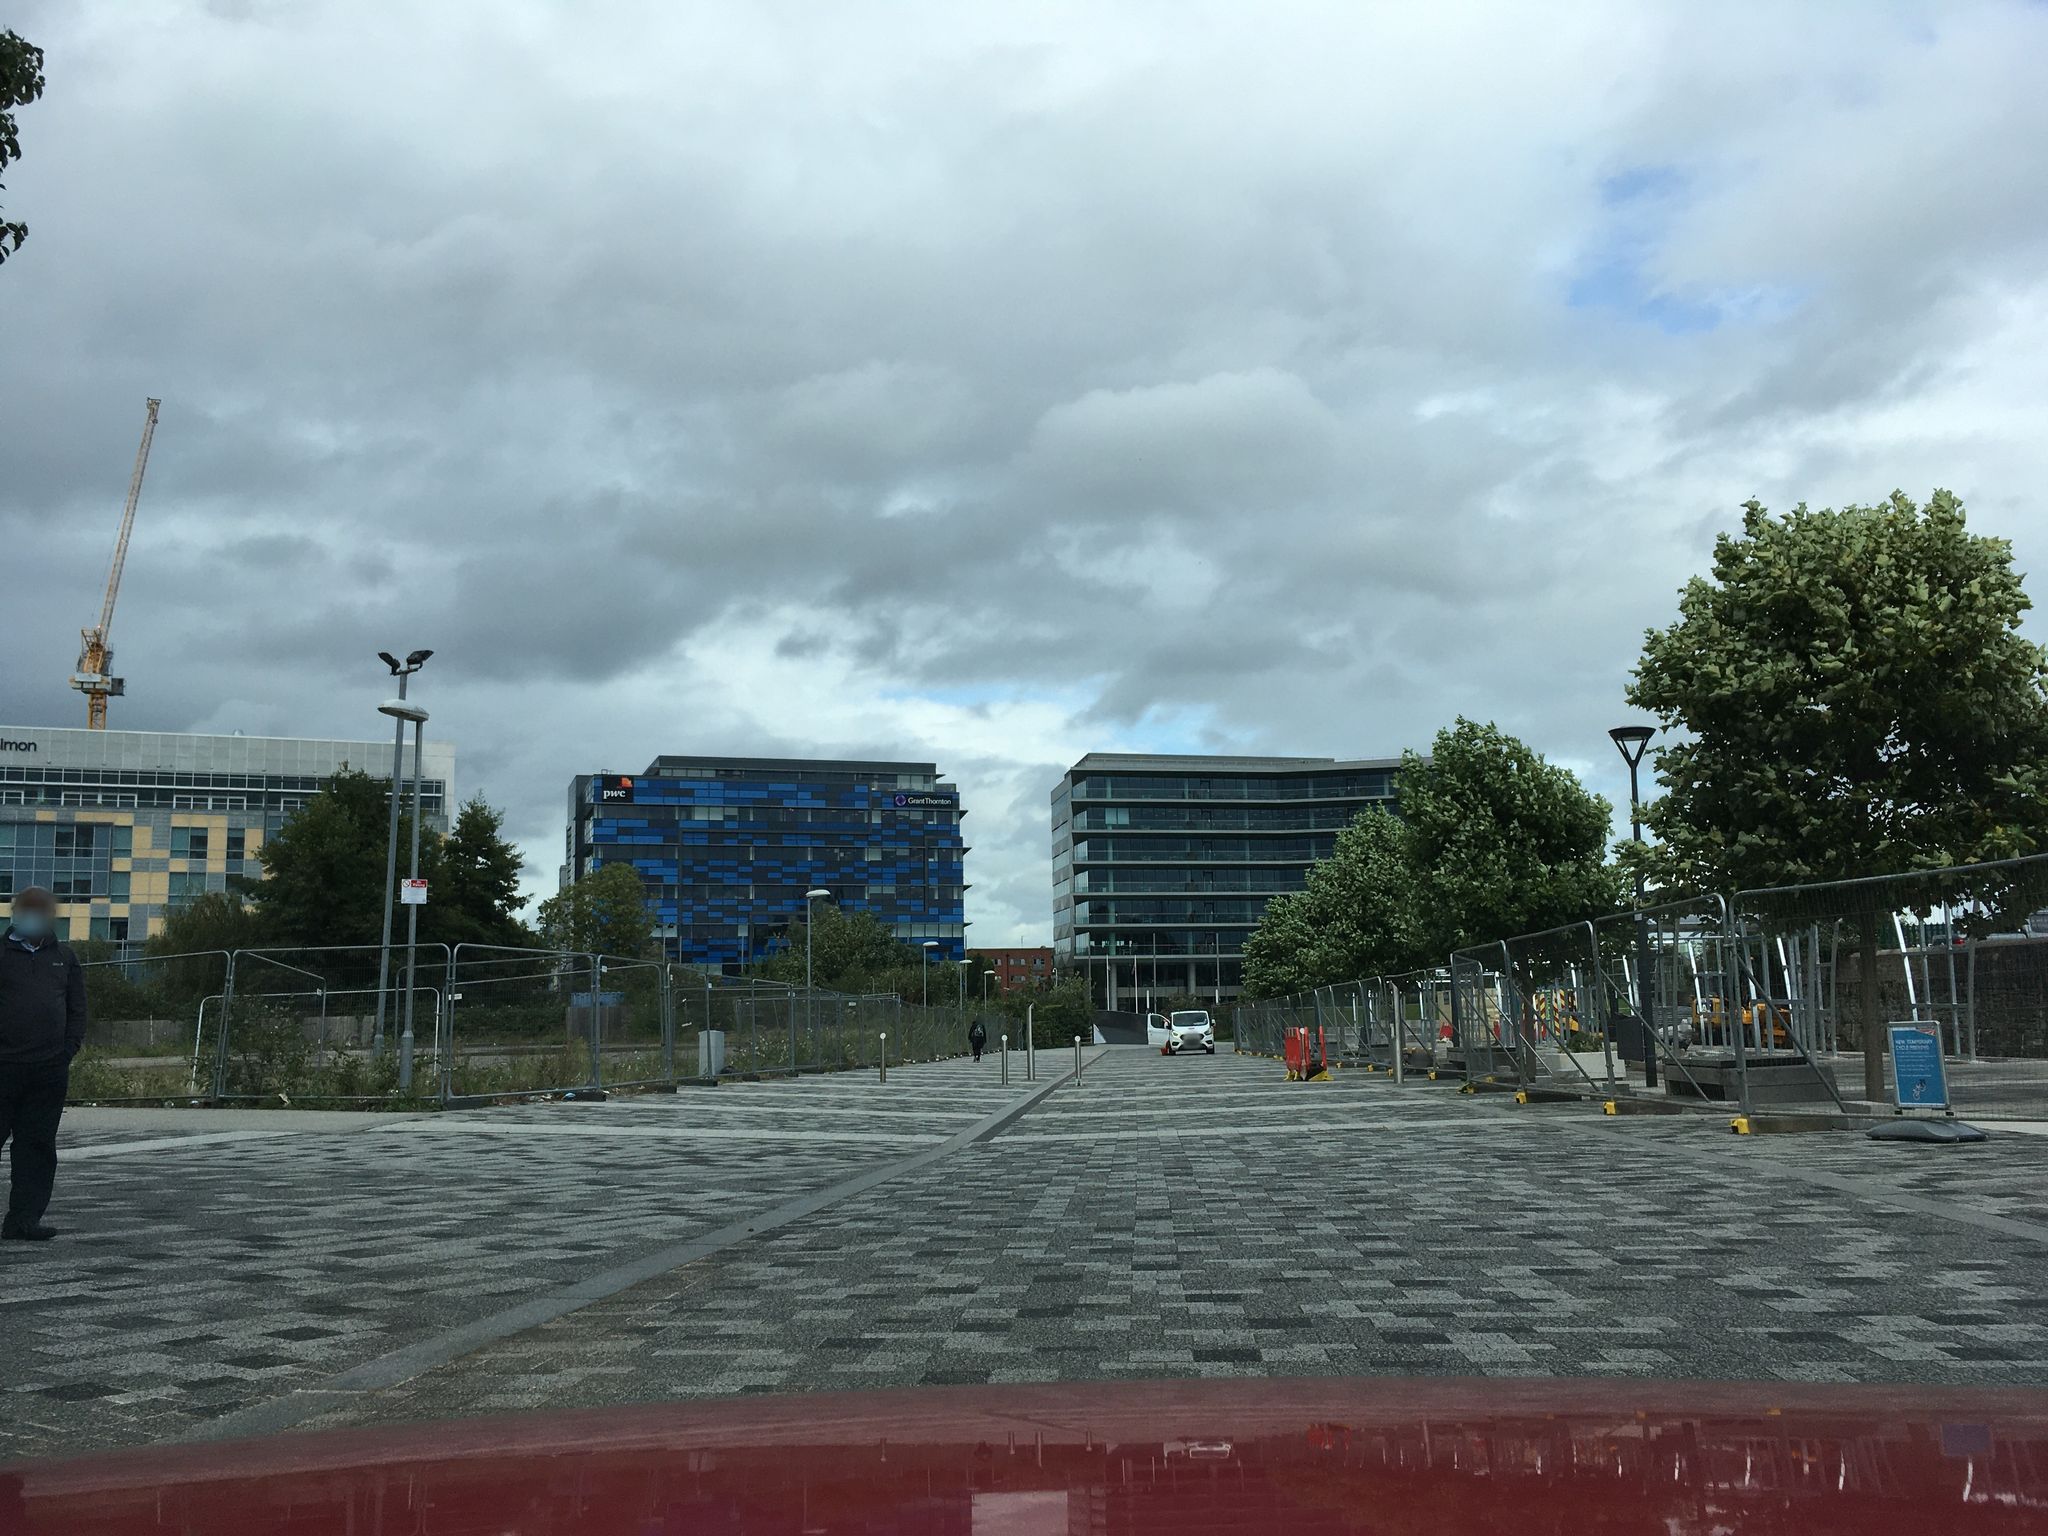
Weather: cloudy
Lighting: day
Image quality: good
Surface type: driving surface
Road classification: unclassified, living_street
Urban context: urban centre
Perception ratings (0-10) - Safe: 3.61, Lively: 3.21, Beautiful: 6.49, Boring: 4.8, Depressing: 7.16, Wealthy: 4.57